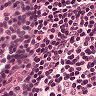
Metastatic tissue present: no